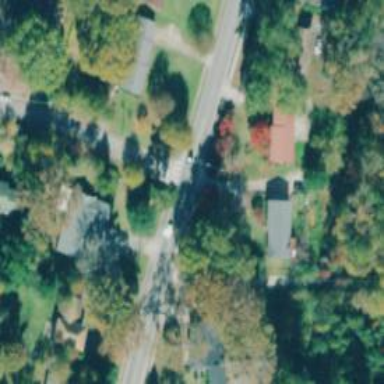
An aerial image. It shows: Road with stop sign.